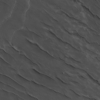
Label: not_dusty